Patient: sex M, age 35
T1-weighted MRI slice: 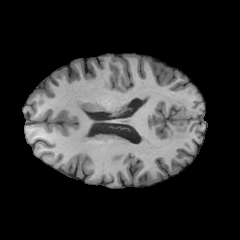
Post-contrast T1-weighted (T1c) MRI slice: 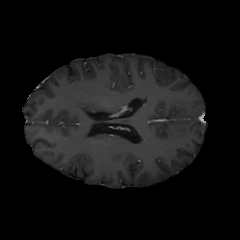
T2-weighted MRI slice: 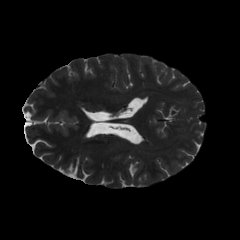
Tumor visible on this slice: no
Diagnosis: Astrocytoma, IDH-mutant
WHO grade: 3